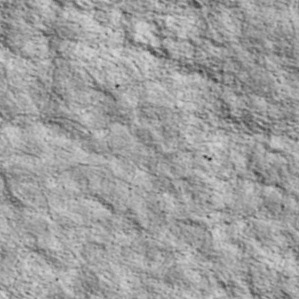
Label: non_frost